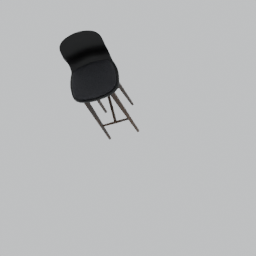
Label: furniture